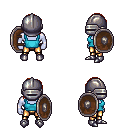
a pixel art fantasy rpg character, male body template, dark elf, purple skin, teal pirate shirt, gold greaves, light blonde long bangs hairstyle, metal helm, metal boots, shield, four views (front, back, left, right), 2x2 character sprite sheet, small pixel art, hard edges, no anti-aliasing